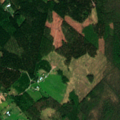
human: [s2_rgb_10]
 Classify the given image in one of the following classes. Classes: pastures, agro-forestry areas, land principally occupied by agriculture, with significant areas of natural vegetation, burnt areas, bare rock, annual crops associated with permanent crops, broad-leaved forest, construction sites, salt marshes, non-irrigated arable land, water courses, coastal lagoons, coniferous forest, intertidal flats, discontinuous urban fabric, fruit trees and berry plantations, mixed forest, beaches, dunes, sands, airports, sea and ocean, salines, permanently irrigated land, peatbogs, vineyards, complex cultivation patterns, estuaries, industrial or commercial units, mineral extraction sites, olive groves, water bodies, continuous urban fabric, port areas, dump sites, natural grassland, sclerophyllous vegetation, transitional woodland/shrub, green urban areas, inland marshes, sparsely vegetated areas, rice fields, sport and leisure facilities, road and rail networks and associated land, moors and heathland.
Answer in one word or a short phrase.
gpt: land principally occupied by agriculture, with significant areas of natural vegetation, coniferous forest, mixed forest